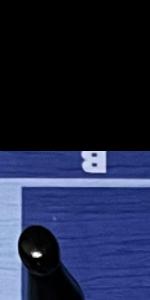
Label: Empty